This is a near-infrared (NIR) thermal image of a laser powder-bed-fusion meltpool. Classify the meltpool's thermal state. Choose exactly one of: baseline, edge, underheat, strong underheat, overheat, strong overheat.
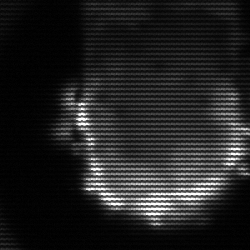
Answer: baseline